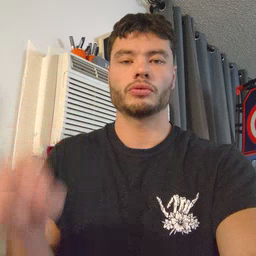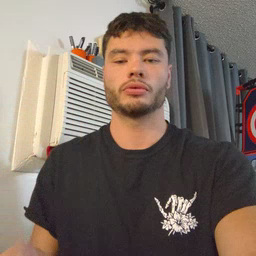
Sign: giraffe